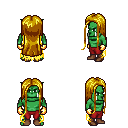
a pixel art fantasy rpg character, male body template, orc, green skin, yellow tattered cape, red pants, blonde extra-long hairstyle, gold gloves, brown shoes, four views (front, back, left, right), 2x2 character sprite sheet, small pixel art, hard edges, no anti-aliasing